Aerial crown-view tile of a tropical tree (Barro Colorado Island, Panama), acquired 20250317:
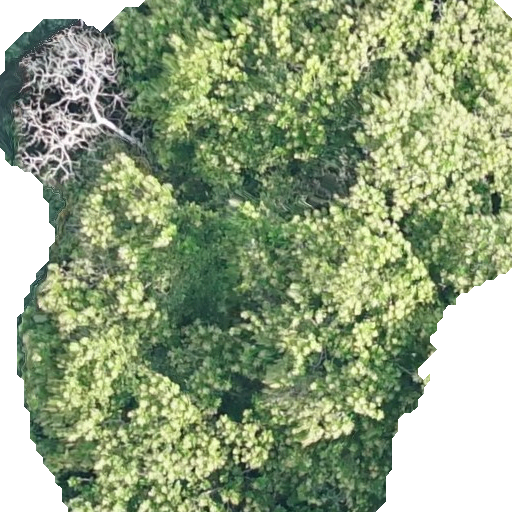
Species: Anacardium excelsum
GBIF accepted scientific name: Anacardium excelsum
Crown area: 377.874 m²